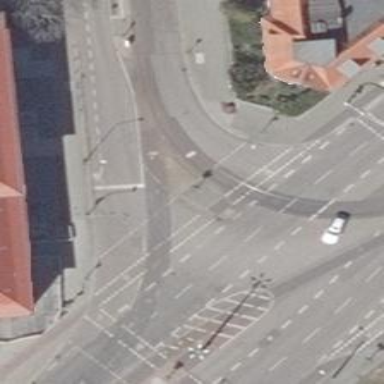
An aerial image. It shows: Railway signal.